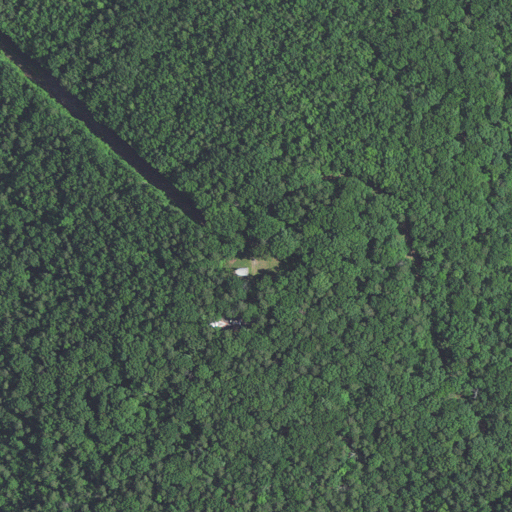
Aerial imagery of mountain in North Carolina named Buck Mountain containing deciduous forest, mixed forest, and open development